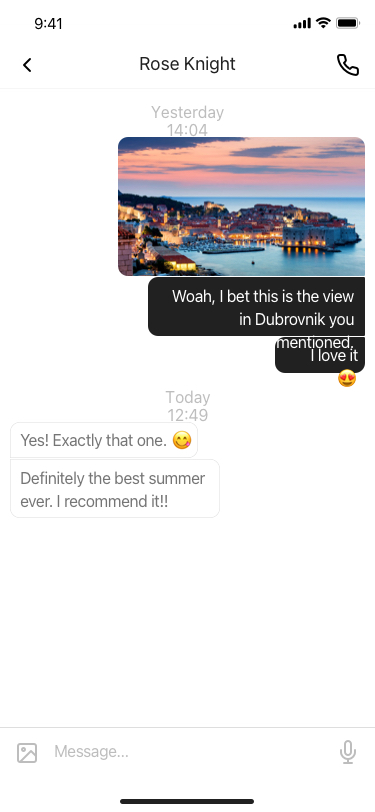
Text in this UI design:
Message…
Definitely the best summer ever. I recommend it!!
Yes! Exactly that one. 😋
Today 12:49
I love it 😍
Woah, I bet this is the view in Dubrovnik you mentioned.
Yesterday 14:04